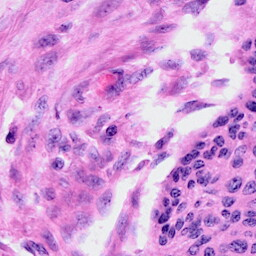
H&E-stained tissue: Cervix